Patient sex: F
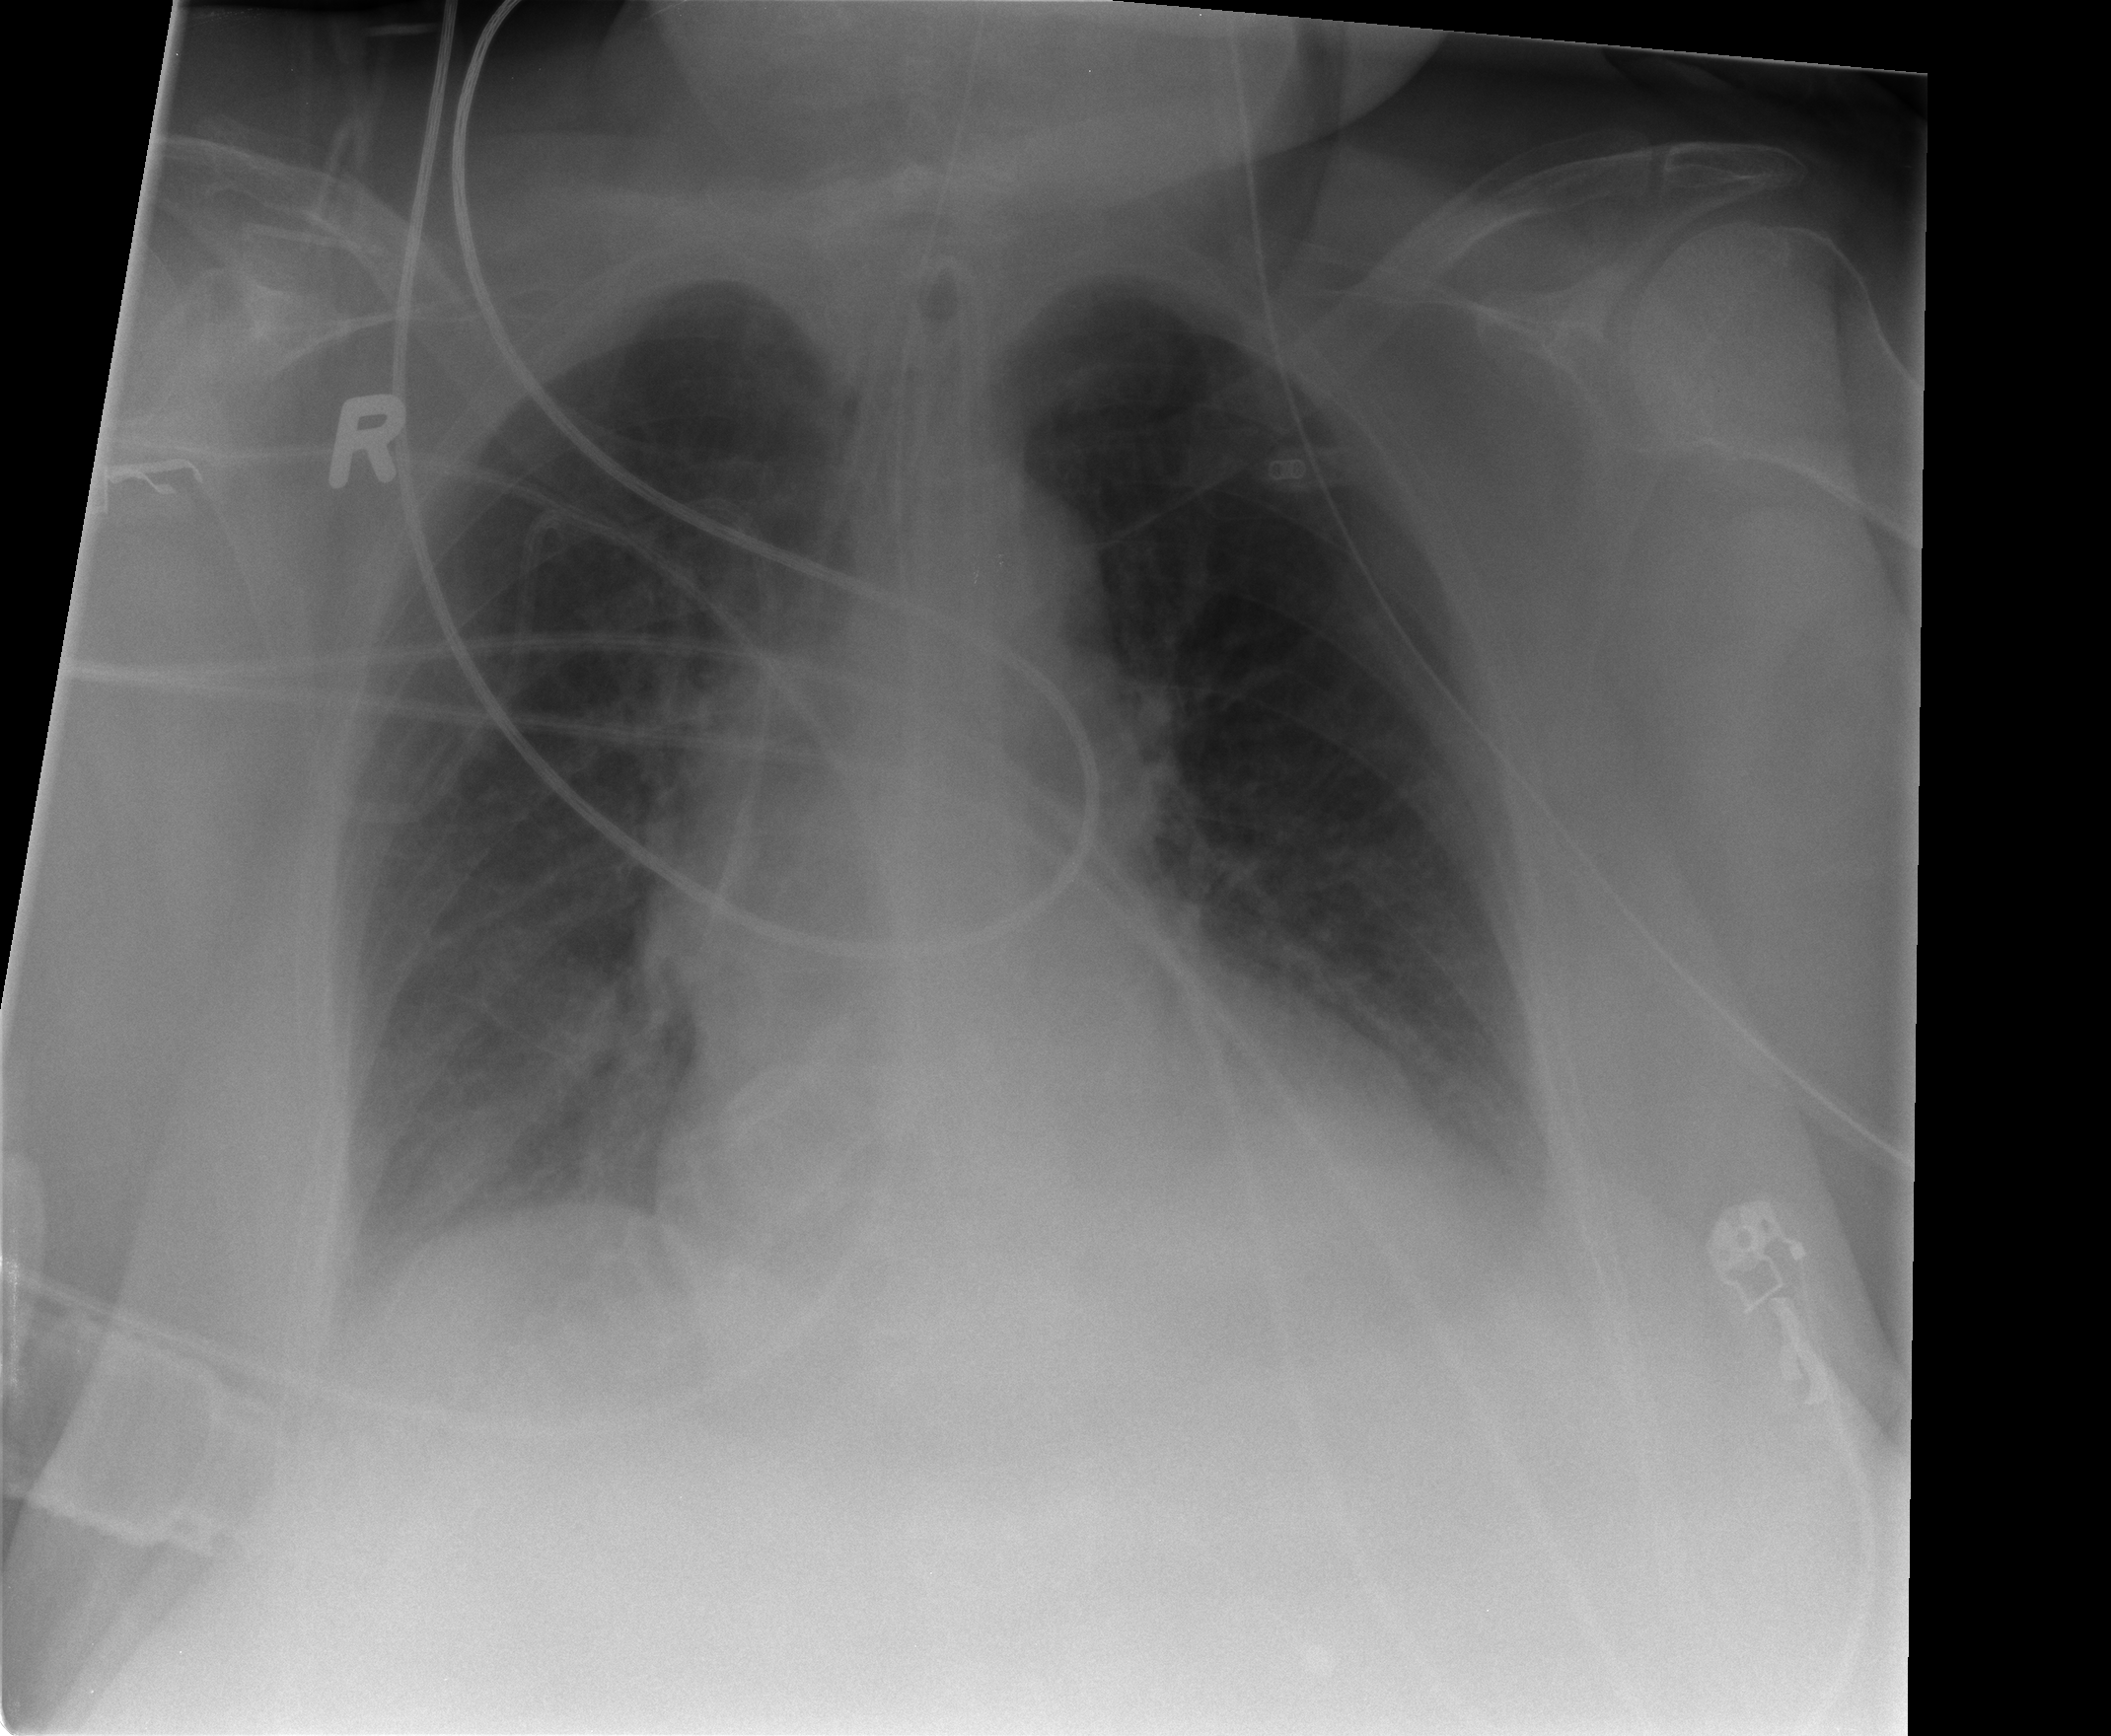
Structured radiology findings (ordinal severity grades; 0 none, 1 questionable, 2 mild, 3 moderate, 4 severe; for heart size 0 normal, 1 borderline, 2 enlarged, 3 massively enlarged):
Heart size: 2
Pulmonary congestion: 2
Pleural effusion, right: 1
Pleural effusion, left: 2
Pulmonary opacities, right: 0
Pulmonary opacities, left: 0
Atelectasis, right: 1
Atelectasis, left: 2